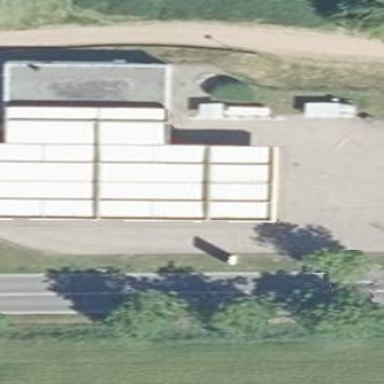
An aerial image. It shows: Fuel station with roof.